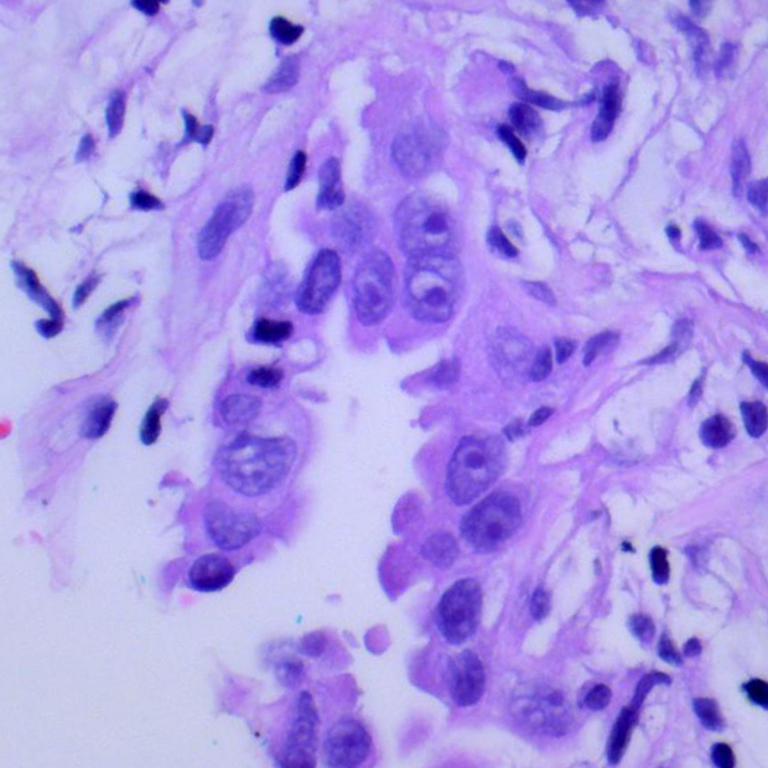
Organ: lung
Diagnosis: adenocarcinomas